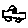
Label: car